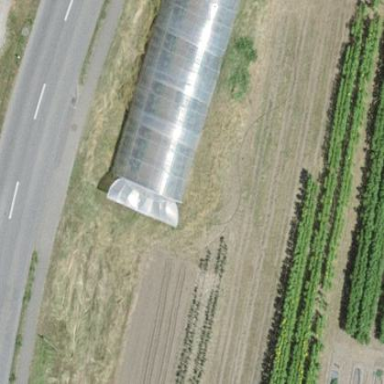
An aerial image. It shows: Greenhouse.